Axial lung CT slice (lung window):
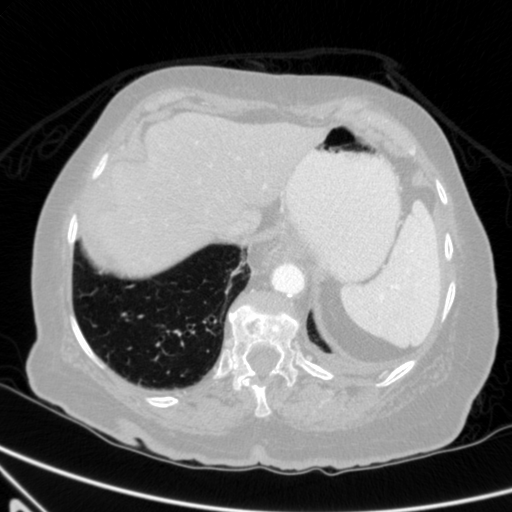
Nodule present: no